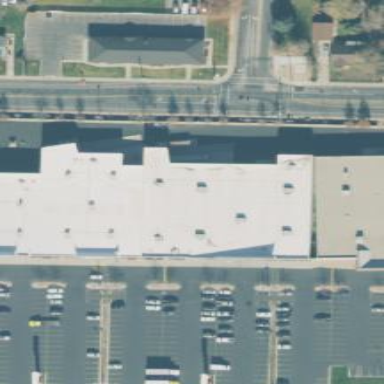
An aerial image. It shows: Retail building.